Question: I'm having problems with VBA in PowerPoint - when I try to edit the TextToDisplay property of a hyperlink, it edits the text, but moves the hyperlink location to the beginning of the text box.

On the first pass, I get the first characters of the text box changed into the link, then on the second pass, that link gets rewritten.
I'm using the following code to update the page numbers of hyperlinks when slides get moved around.
'''
Sub UpdatePageNumbers()
For Each sld In ActivePresentation.Slides
For x = CInt(sld.Hyperlinks.Count) To 1 Step -1
strParts = Split(sld.Hyperlinks(x).SubAddress, ",")
PageNumber = ActivePresentation.Slides.FindBySlideID(CInt(strParts(0))).SlideNumber
sld.Hyperlinks(x).TextToDisplay = "Page " & PageNumber
Next
Next
End Sub
'''
Has anyone seen this before/come up with a solution? Had a search and couldn't find anything.
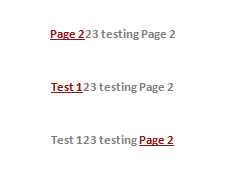
Answer: I can repro the odd behavior. This may work better for you. I've changed it to explicitly DIM all variables (good practice in general), and used Longs rather than Integers, since that's what PPT uses internally. Next, apparently changing the Displayed Text also changes or deletes the hyperlink (sometimes but not always? weird!). That throws off your loop counter. So instead, for each hyperlink I've stored its subaddress, made any changes to the text, then reapplied the subaddress afterward.
'''
Sub UpdatePageNumbers()
Dim sld As Slide
Dim x As Long
Dim strParts
Dim PageNumber As Long
Dim oHl As Hyperlink
Dim oTxtRange As TextRange
Dim sSubaddress As String
For Each sld In ActivePresentation.Slides
'For x = CLng(sld.Hyperlinks.Count) To 1 Step -1
For Each oHl In sld.Hyperlinks
With oHl
sSubaddress = .SubAddress
strParts = Split(.SubAddress, ",")
PageNumber = ActivePresentation.Slides.FindBySlideID(CLng(strParts(0))).SlideNumber
'oHl.TextToDisplay = "Page " & PageNumber
Set oTxtRange = .Parent.Parent
oTxtRange.Text = "Page " & PageNumber
oTxtRange.ActionSettings(1).Hyperlink.SubAddress = sSubaddress
End With
Next
Next
End Sub
'''